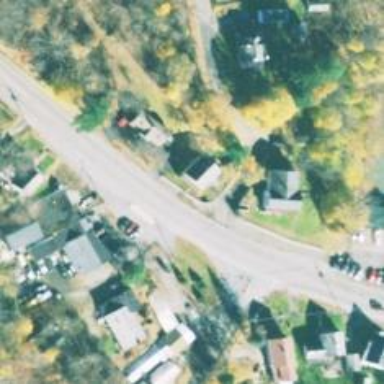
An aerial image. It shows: Primary road with asphalt surface.